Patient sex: M
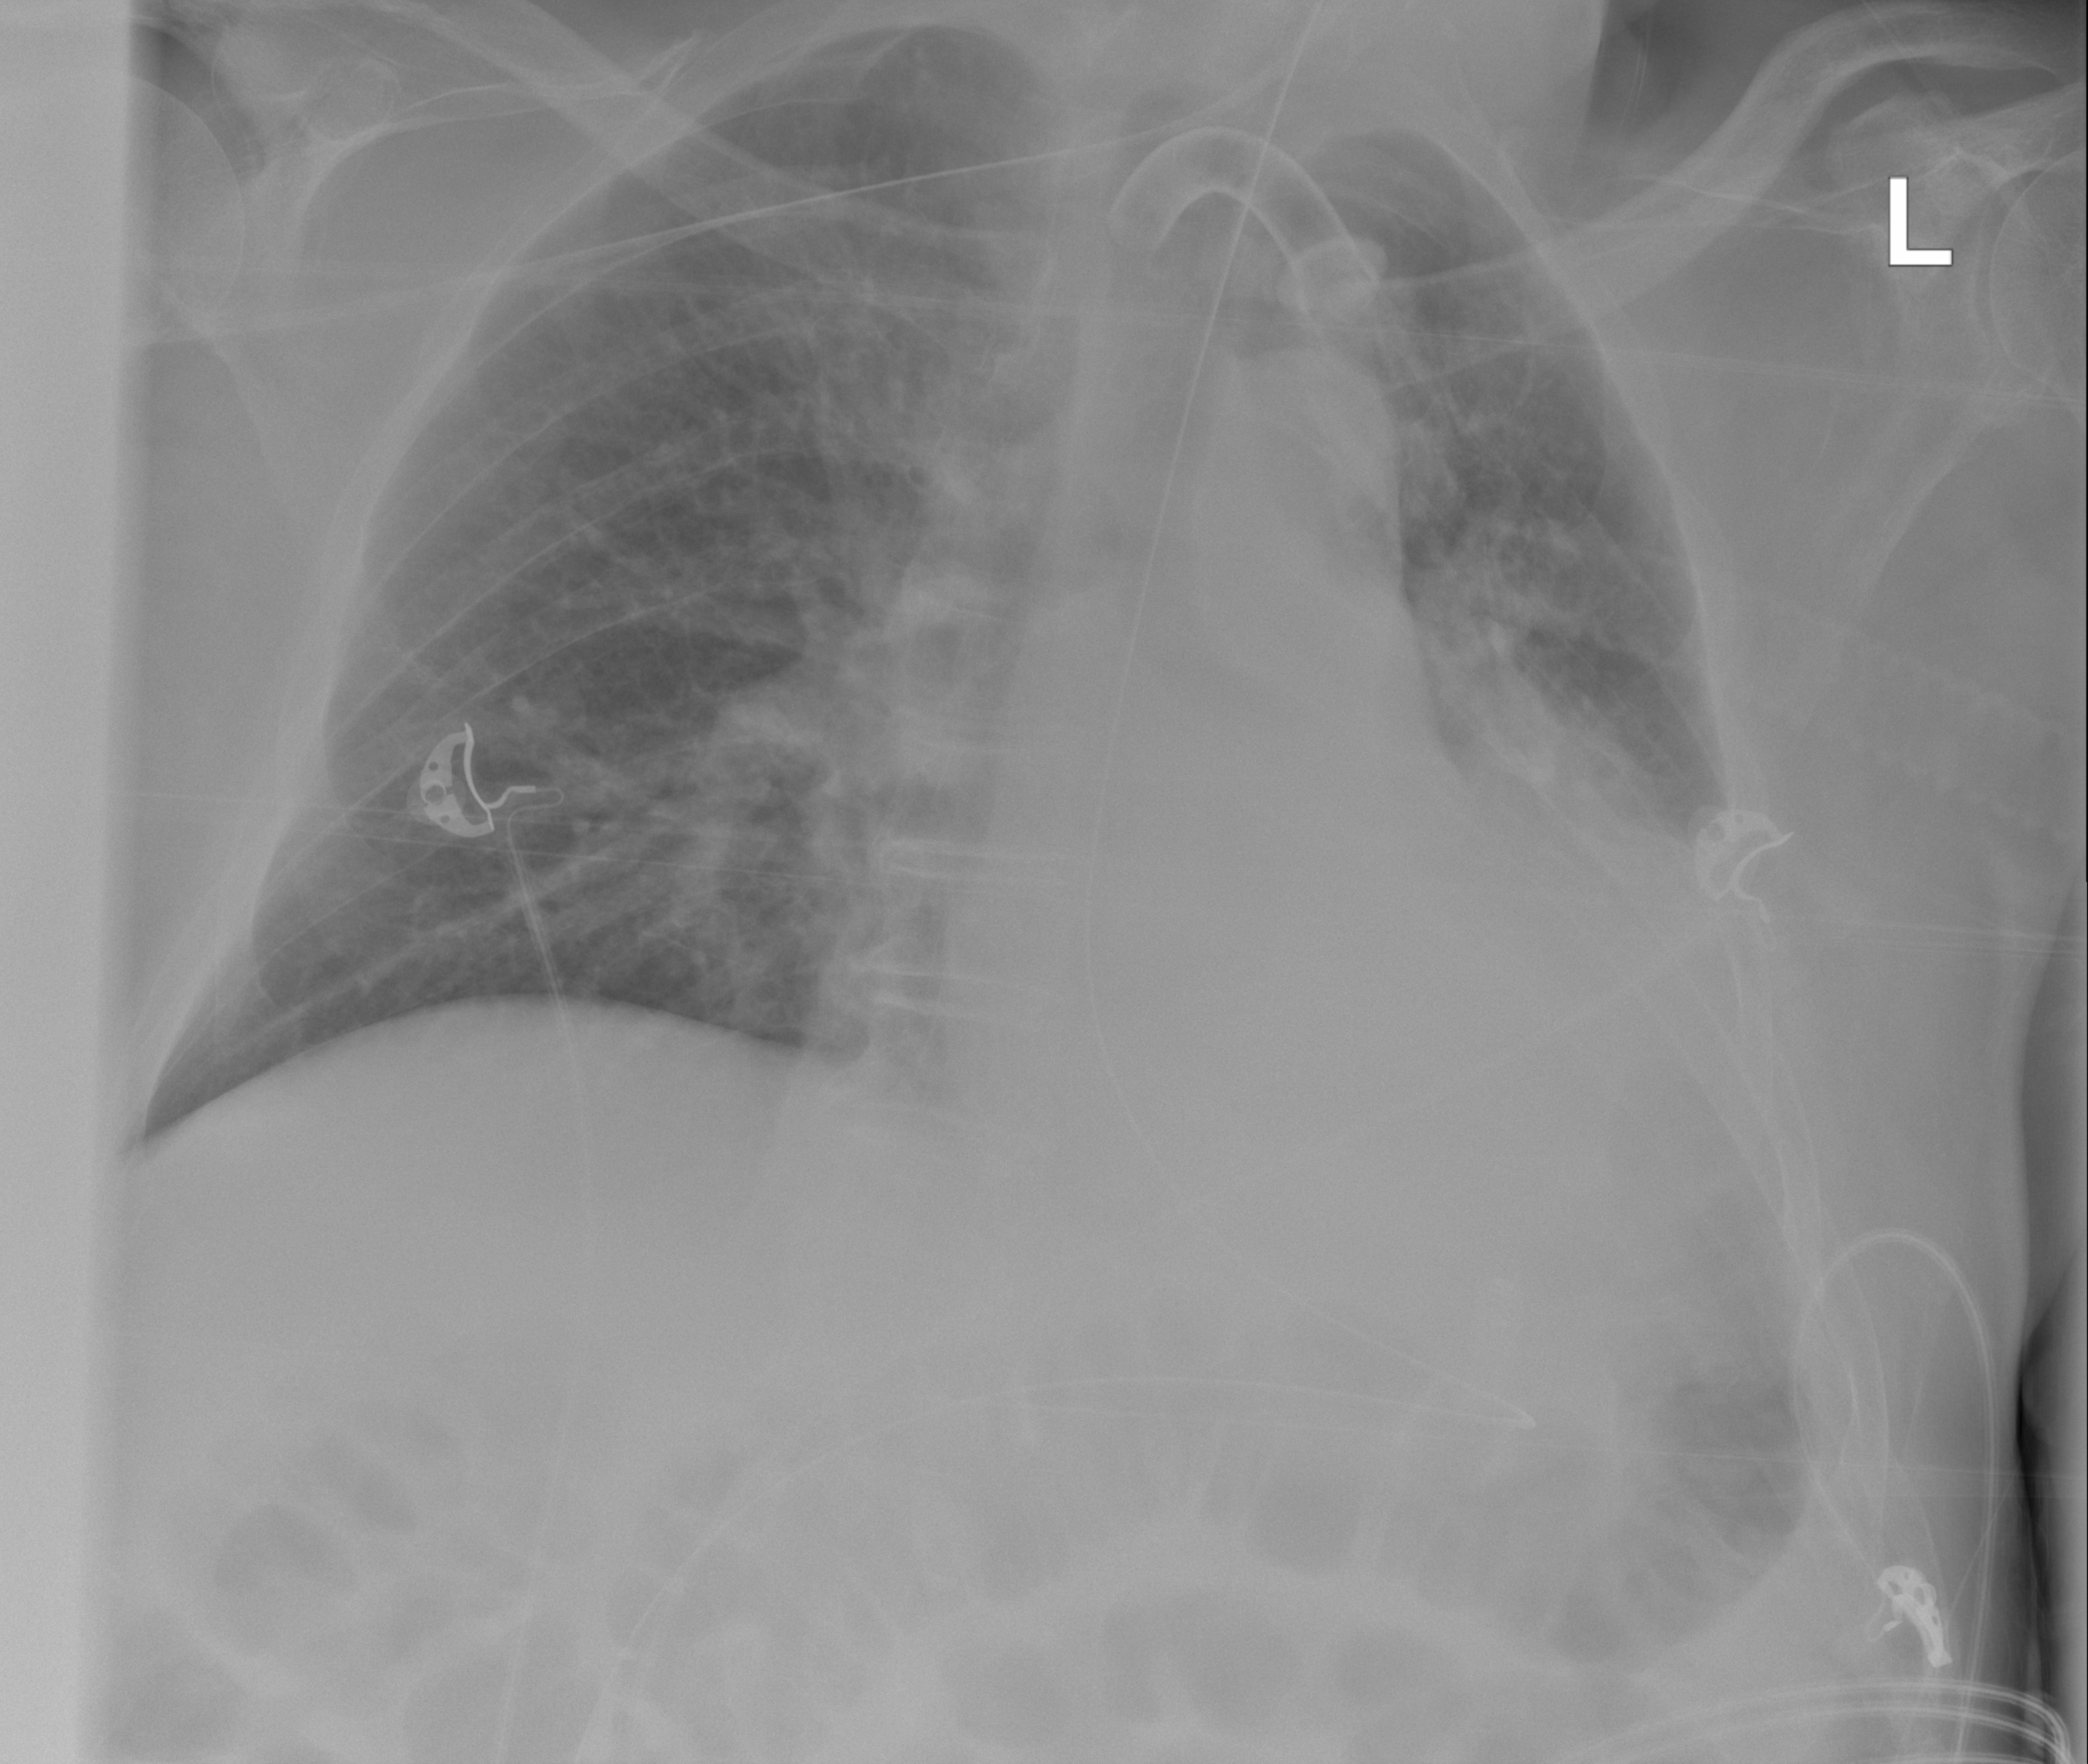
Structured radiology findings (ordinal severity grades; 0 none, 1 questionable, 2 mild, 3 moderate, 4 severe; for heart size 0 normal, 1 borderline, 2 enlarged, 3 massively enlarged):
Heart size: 2
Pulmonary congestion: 2
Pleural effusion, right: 0
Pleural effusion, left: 2
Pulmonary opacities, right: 1
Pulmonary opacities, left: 1
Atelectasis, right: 0
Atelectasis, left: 3